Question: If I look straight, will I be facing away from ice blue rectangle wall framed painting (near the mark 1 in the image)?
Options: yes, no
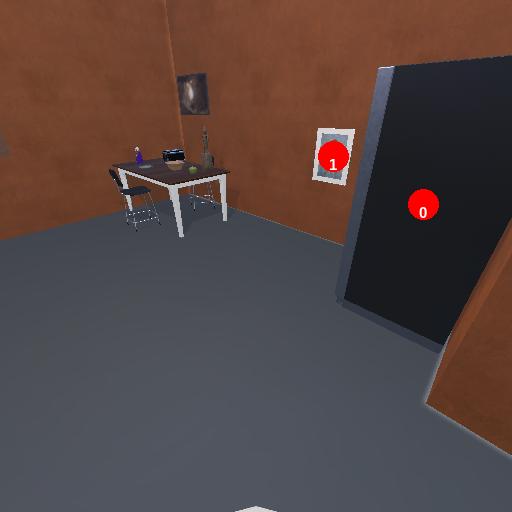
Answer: yes